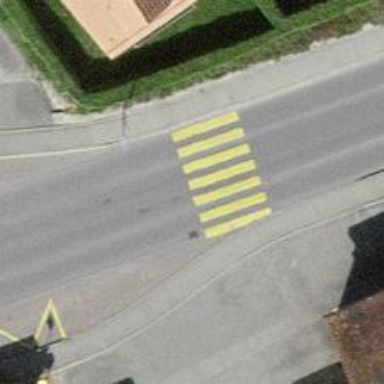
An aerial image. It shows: Zebra crossing on the road.